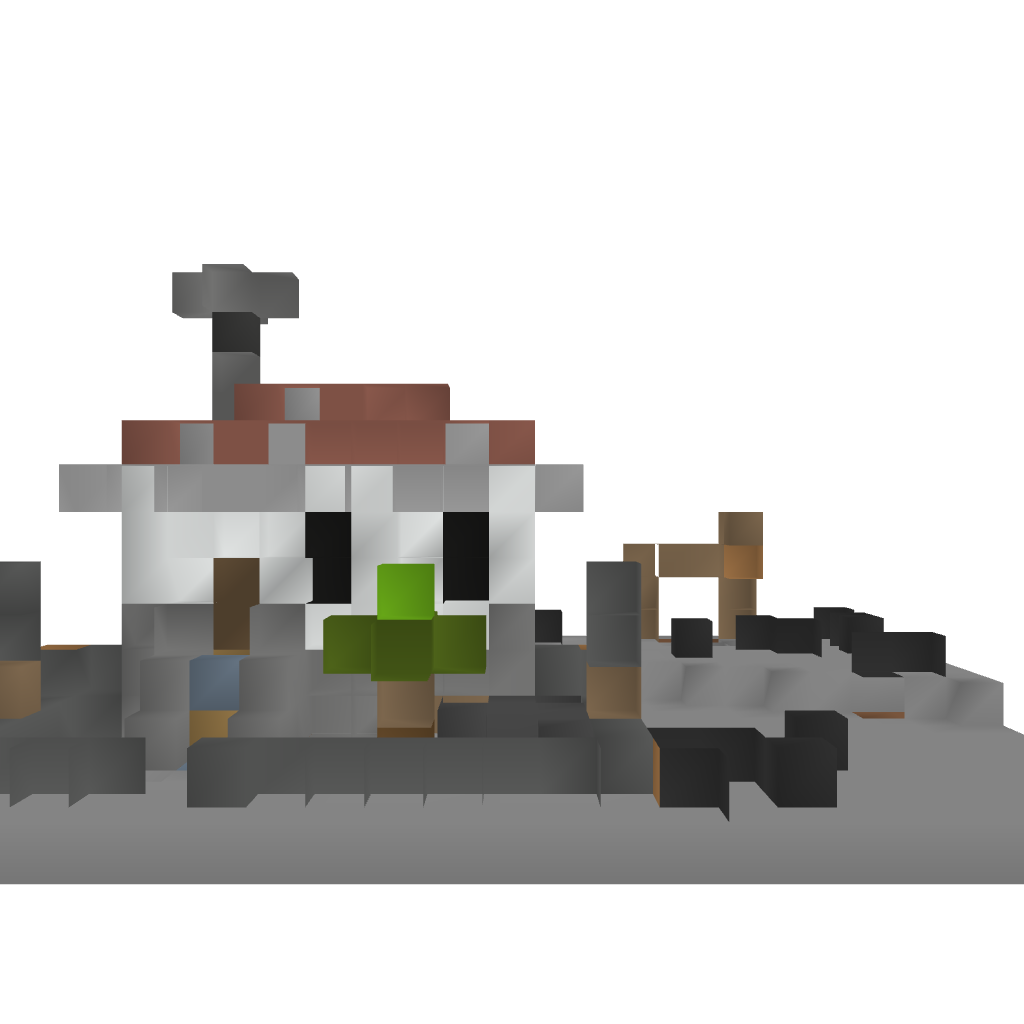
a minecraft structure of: Small Modern House